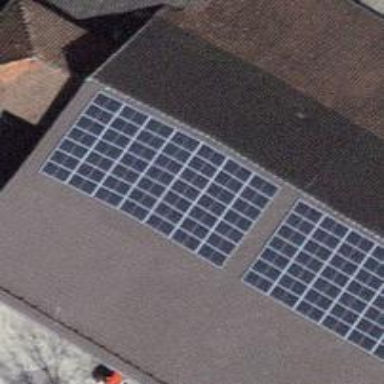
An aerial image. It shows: Solar power generator with photovoltaic panels.